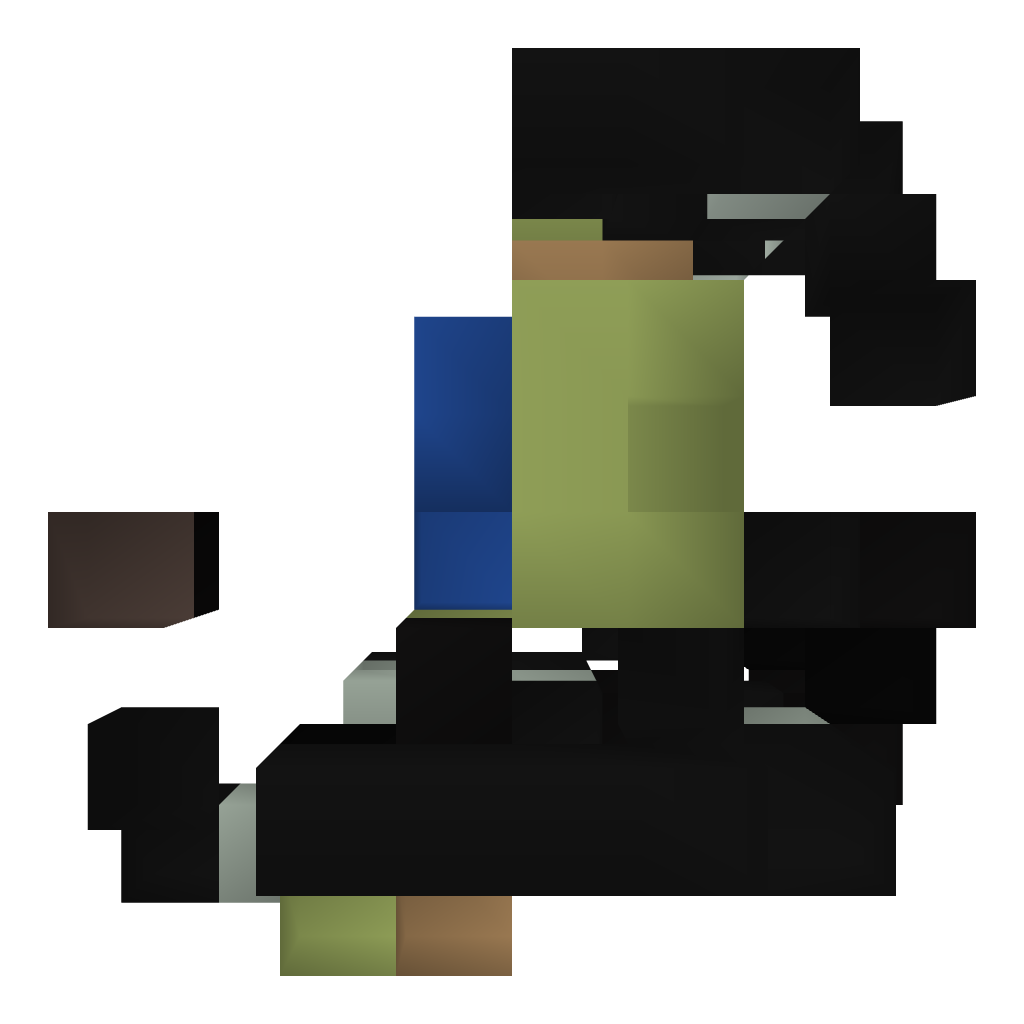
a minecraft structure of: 3x3 completely hidden piston door